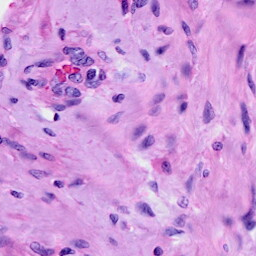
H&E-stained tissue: Cervix